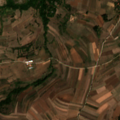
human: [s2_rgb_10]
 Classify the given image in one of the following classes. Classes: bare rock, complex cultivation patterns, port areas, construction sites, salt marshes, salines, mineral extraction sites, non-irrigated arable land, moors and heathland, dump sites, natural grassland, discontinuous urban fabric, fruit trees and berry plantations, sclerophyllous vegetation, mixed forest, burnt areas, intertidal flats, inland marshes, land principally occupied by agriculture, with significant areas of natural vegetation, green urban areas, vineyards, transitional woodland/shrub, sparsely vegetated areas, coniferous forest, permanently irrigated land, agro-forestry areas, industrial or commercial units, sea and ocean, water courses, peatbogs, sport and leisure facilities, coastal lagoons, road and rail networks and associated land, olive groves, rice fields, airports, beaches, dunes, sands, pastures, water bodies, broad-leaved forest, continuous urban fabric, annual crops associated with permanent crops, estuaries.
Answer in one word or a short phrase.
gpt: non-irrigated arable land, land principally occupied by agriculture, with significant areas of natural vegetation, transitional woodland/shrub